Question: How can I capture the onclick event for the up & down buttons on a spinner component from JQuery?
I am able to capture the onchange for the associated textfield with the following code, but the up & down spinner buttons are not triggering the event:
'''
Spinner<Integer> psbBudget = new Spinner<>("psbBudget", new PropertyModel(psb,"psbBudget"), Integer.class);
psbBudget.add(new AjaxFormComponentUpdatingBehavior("onchange") {
@Override
protected void onUpdate(AjaxRequestTarget art) {
Integer inputS = (Integer) getFormComponent().getConvertedInput();
BigDecimal spinnerTime = BigDecimal.valueOf(inputS);
unallocatedTimeMap.put(psb, unallocatedTimeMap.get(psb).subtract(spinnerTime));
art.add(budgetListViewContainer);
}
});
listItem.add(psbBudget);
li.add(new Label("remainingBudgetLabel", new Model(unallocatedTimeMap.get(psb))));
'''
Just to make it more difficult on myself, this spinner is contained in a ListView as the number of budget items is variable. I am getting the remainingBudgetLabel to reflect the changes that are made within the text field, but not the changes made using the spinner buttons!
I have started exploring injecting my own javascript with the following lines:
'''
// behavior to capture changes made using spinner buttons (doesn't work!!!)
add(new Behavior() {
@Override
public void renderHead(Component component, IHeaderResponse response) {
super.renderHead(component, response);
response.render(OnDomReadyHeaderItem.forScript("$('.ui-spinner-button ui-spinner-up ui-corner-tr ui-button ui-widget ui-state-default ui-button-text-only').click(function() {$(this).siblings('input').change();})"));
}
});
'''
Here is the relevant section of the declared html:
'''
<table>
<tr>
<td/>
<th>Budget</th>
<th>Remaining</th>
</tr>
<tr wicket:id="budgetListView">
<th wicket:id="budgetLabel">Budget
</th><td><input wicket:id="psbBudget" type="text" style="width:3em" maxLength="2"/>
</td><td wicket:id="remainingBudgetLabel"/>
</tr>
</table>
'''
So I guess this is somewhat of a two part question:
1 - Is there any hope of this javascript injection working (I am just getting my feet wet with javascript) or is there a way to do this more correctly within Wicket?
2 - If javascript is the only way, how can I correctly find the elements when I can't control the id attribute of the generated jquery (or can I control that somehow?)?
I am using the wicket-jquery-ui 6.2.1 library with wicket 6.6.0. Thank you.
The generated html I posted previously (now removed) was from right clicking and selecting viewSource, but does not show the actual generated html from jquery. Please see below for a screenshot from the F12 Developer Tools in IE9 that shows the generated html for the spinner includes the original '<input>' plus two generated '<a>' tags for the spinner buttons.

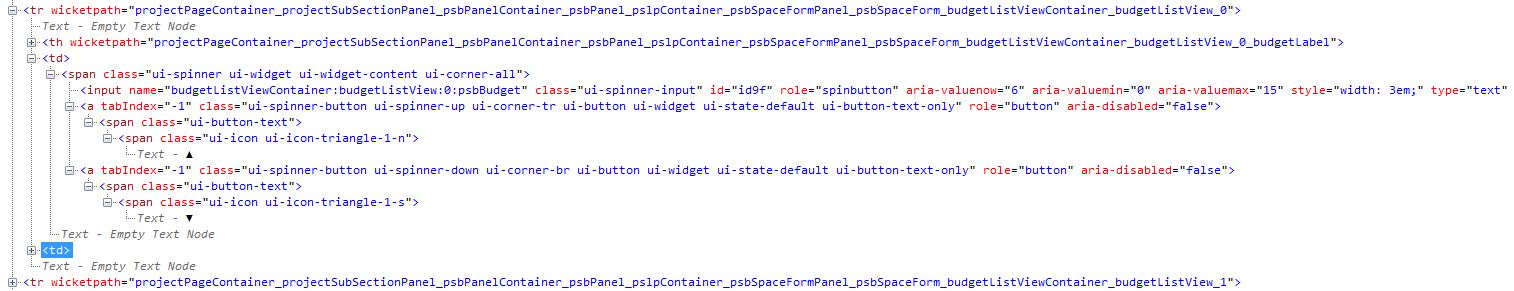
Answer: As much as I hate to answer my own question, here it is:
I was able to capture the events with the following code. The "onchange" captures the event when someone manually enters a number in the field, the "onspinstop" captures the event after the component has been updated by clicking the up/down arrow:
'''
Spinner<Integer> psbBudget = new Spinner<>("psbBudget", new Model(allocatedTimeMap.get(psb)), Integer.class);
psbBudget.add(new AjaxFormComponentUpdatingBehavior("onchange") {
@Override
protected void onUpdate(AjaxRequestTarget art) {
Integer input = (Integer) getFormComponent().getConvertedInput();
// Do whatever with updated input //
art.add(remainingBudgetLabel,remainingBudgetLabel.getMarkupId());
}
}
psbBudget.add(new AjaxFormComponentUpdatingBehavior("onspinstop") {
@Override
protected void onUpdate(AjaxRequestTarget art) {
Integer input = (Integer) getFormComponent().getConvertedInput();
// Do whatever with updated input //
art.add(remainingBudgetLabel,remainingBudgetLabel.getMarkupId());
}
}
'''
I was able to figure this out after looking at the <URL> then trying every possible combination of the event strings. To do this correctly you have to put the string all in lowercase and add "on" string to the beginning of the event name.
One additional thing that I learned during this exercise was that I can update (I think I am actually replacing them?) individual components within a listview by calling 'art.add(component, component.getMarkupId());'. This is SO much better than what I was doing before with 'listView.setList(updatedList)' and 'art.add(listViewContainer);'